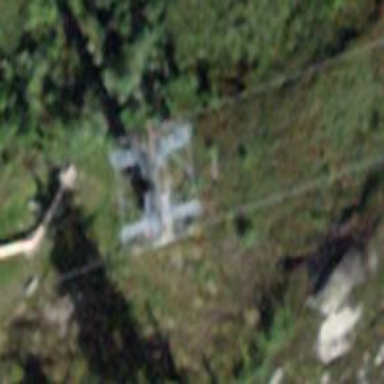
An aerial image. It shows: Pylon for aerialway.